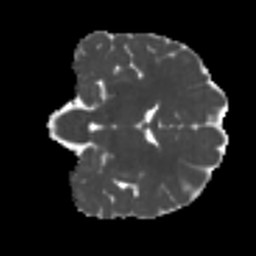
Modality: MD
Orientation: coronal
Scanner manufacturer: siemens
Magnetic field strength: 3 T
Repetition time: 4 s
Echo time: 0.0594 s